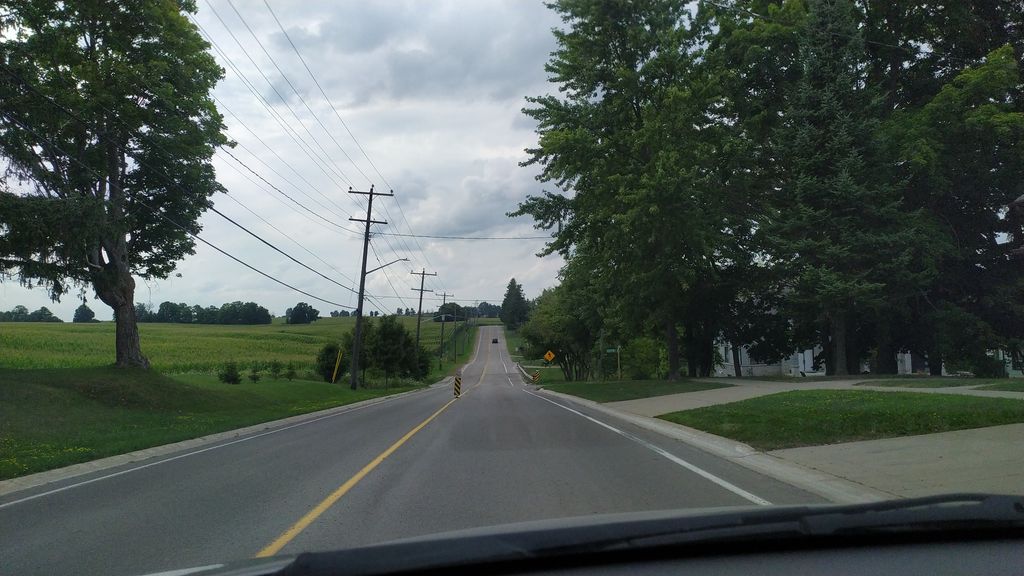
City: kitchener-waterloo